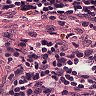
Metastatic tissue present: no